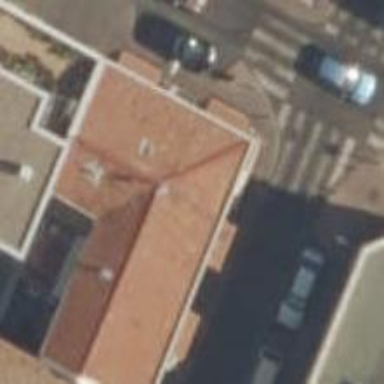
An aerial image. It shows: Bar.